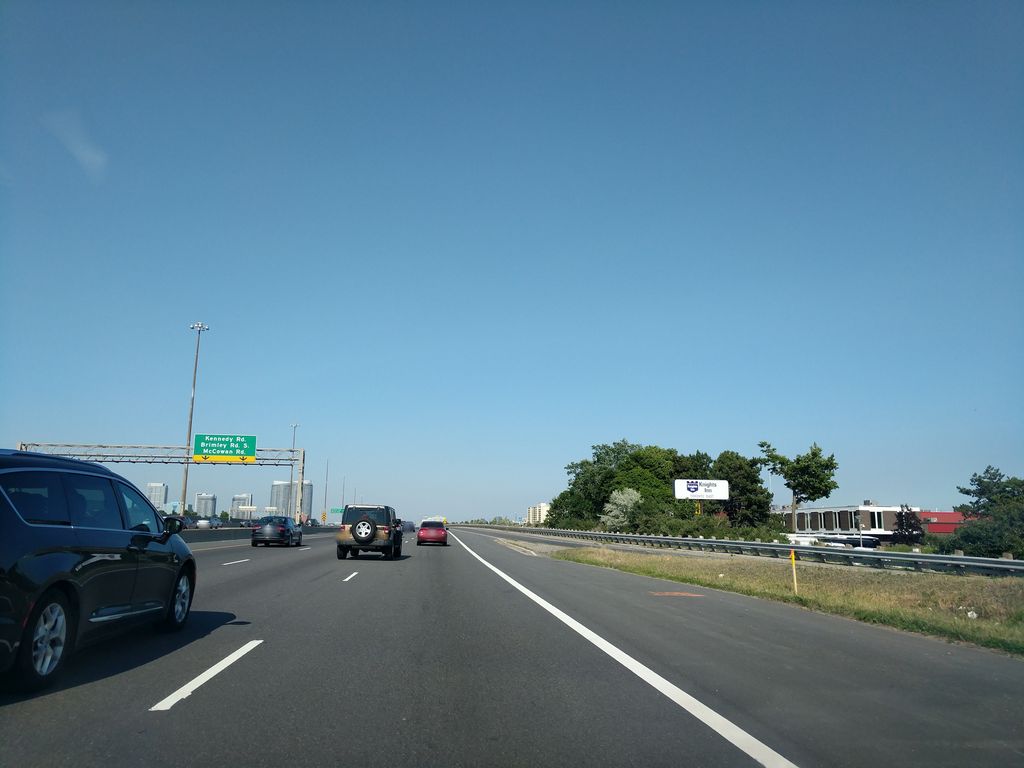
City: toronto